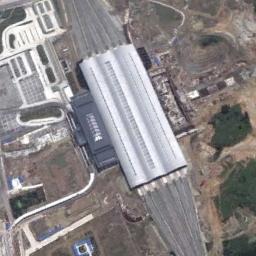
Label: railway_station